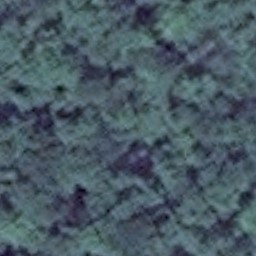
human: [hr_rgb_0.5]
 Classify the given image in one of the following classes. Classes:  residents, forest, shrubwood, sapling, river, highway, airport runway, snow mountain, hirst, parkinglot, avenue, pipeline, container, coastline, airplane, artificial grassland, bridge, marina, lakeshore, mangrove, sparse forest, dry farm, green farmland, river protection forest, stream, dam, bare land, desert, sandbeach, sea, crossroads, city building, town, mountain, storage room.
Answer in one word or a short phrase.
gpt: forest